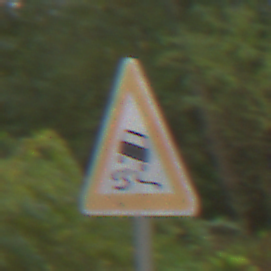
Verkehrszeichen: SchleuderOderRutschgefahr
Umgebung: Outdoor, Nature
Tageszeit: Midday
Wetter: Overcast
Licht: Natural
Jahreszeit: Autumn
Kontrast: LowContrast